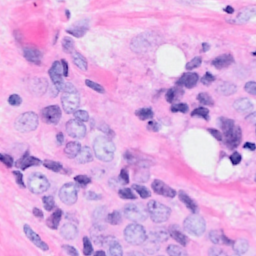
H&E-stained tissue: Breast